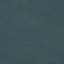
Label: SeaLake